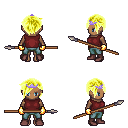
a pixel art fantasy rpg character, female body template, human, dark skin, maroon sleeveless shirt, teal pants, gold pixie cut hairstyle, purple tiara, gold gloves, maroon shoes, spear, four views (front, back, left, right), 2x2 character sprite sheet, small pixel art, hard edges, no anti-aliasing